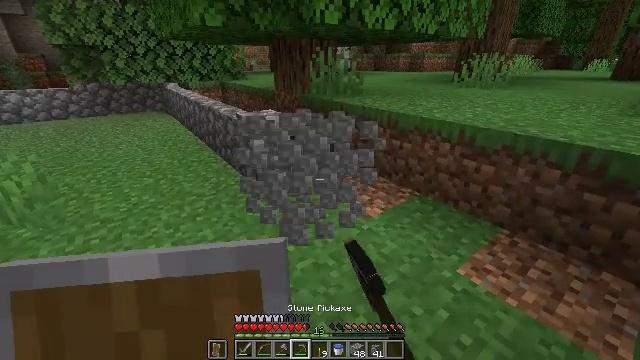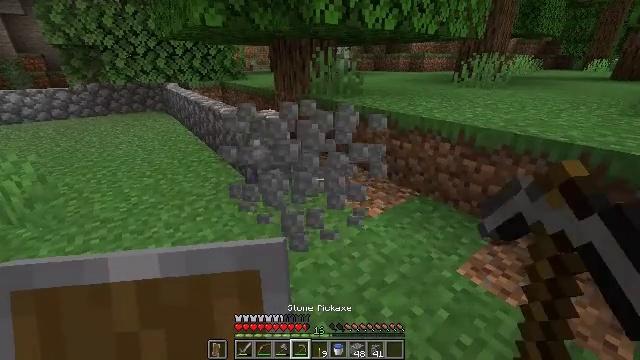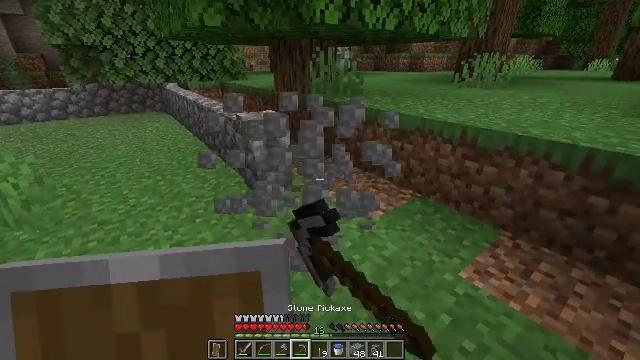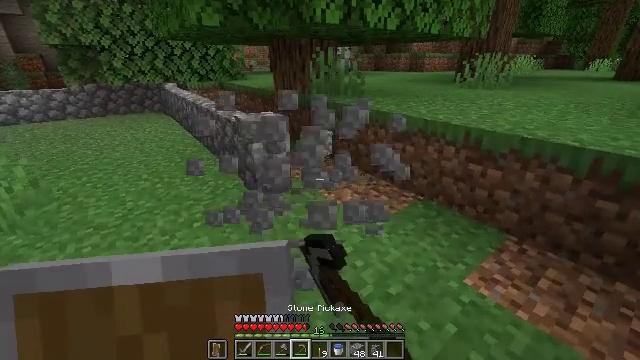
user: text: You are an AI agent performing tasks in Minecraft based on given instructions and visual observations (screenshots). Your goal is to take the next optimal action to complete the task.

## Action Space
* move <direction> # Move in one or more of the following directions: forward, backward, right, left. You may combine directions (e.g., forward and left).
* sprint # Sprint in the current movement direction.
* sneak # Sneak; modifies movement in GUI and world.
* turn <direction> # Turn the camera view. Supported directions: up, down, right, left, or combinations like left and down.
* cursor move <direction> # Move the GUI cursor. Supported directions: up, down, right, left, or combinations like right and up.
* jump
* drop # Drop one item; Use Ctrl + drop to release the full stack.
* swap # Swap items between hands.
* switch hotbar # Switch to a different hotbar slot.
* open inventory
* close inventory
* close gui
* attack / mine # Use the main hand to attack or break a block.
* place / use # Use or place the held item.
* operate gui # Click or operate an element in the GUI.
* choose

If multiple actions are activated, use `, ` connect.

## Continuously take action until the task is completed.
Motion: motion action
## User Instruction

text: Break the cobblestone to create a path.
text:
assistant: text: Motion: attack / mine
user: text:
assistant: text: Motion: move forward, attack / mine
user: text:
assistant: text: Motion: move forward
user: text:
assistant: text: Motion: no_op